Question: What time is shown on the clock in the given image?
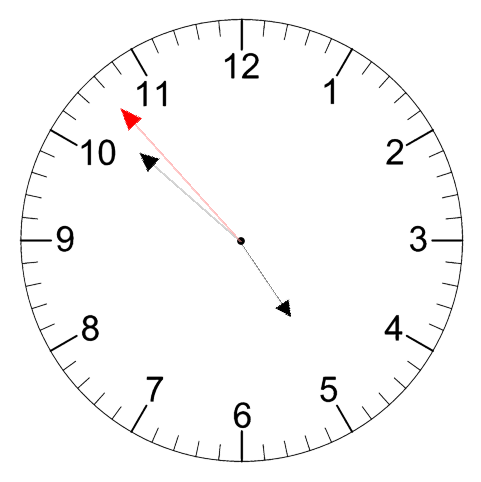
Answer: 04:51:53